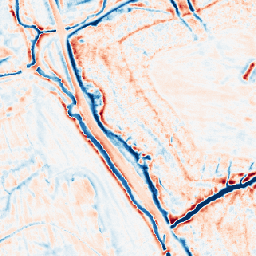
Category: edge_preserving
Decomposition family: bilateral
Decomposition parameters: d: 15
sigma_color: 150
sigma_space: 50
Upsampling method: area
Upsampling parameters: scale: 8
Upsampling scale: 8